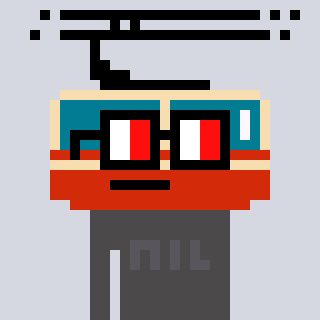
a pixel art character with square glasses with black frames and red eyes, a tram wagon-shaped head and a grayscale-colored body on a cool background